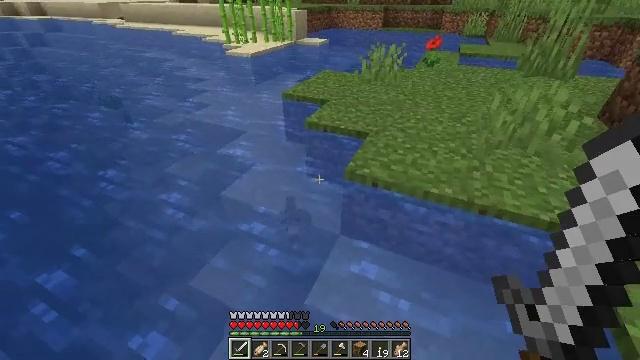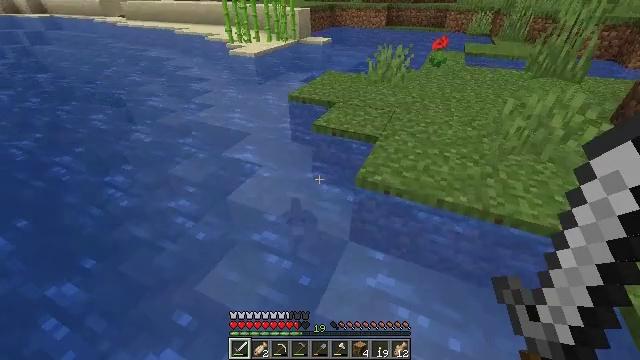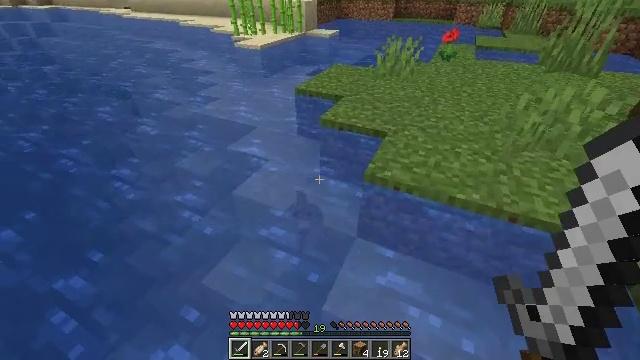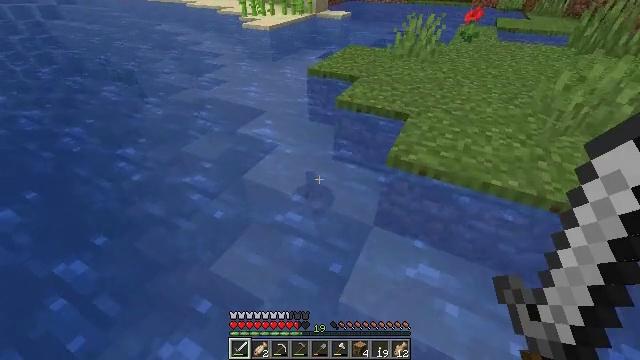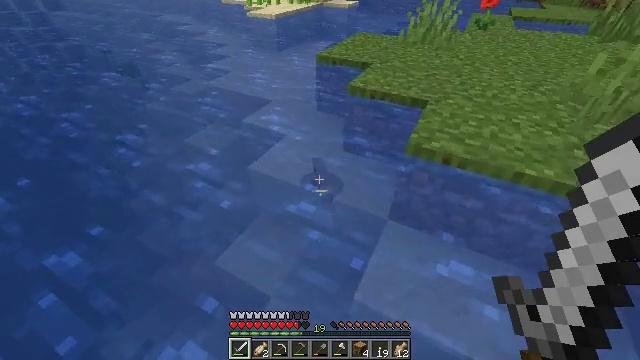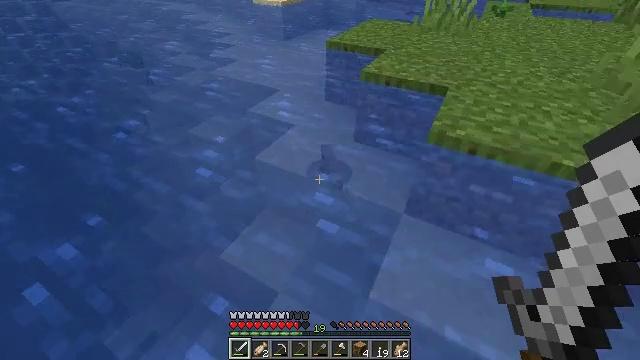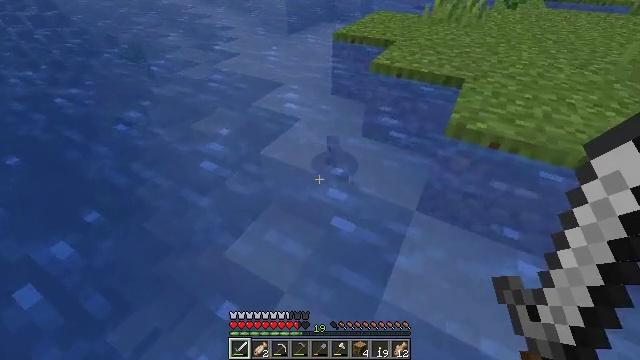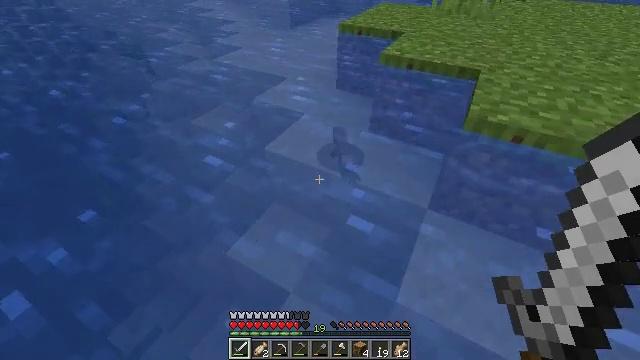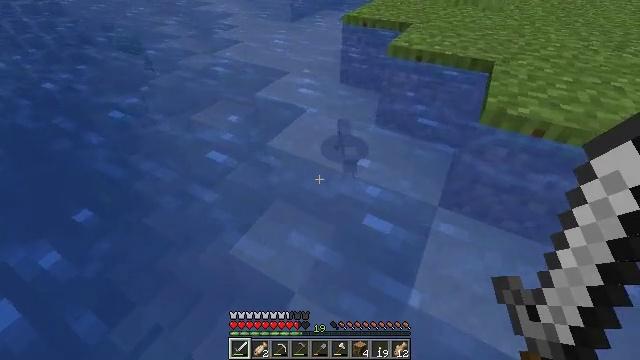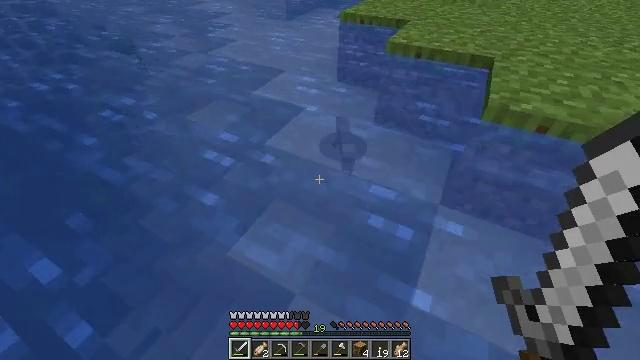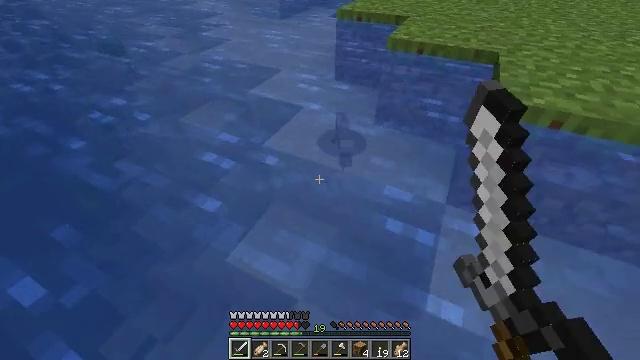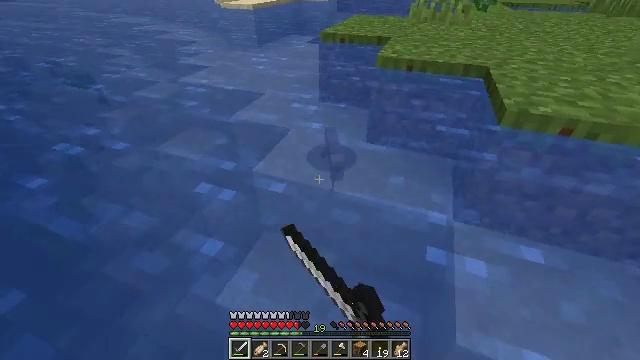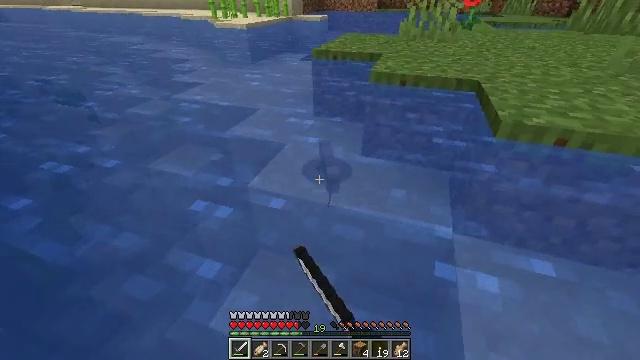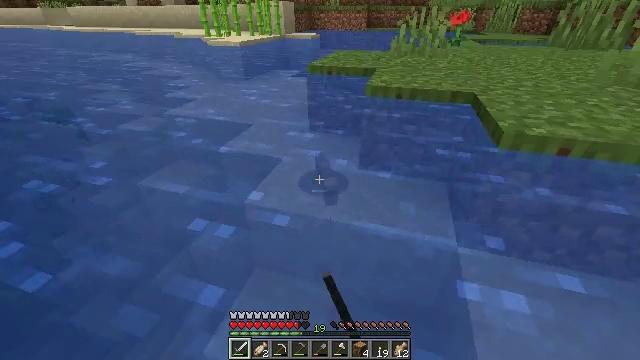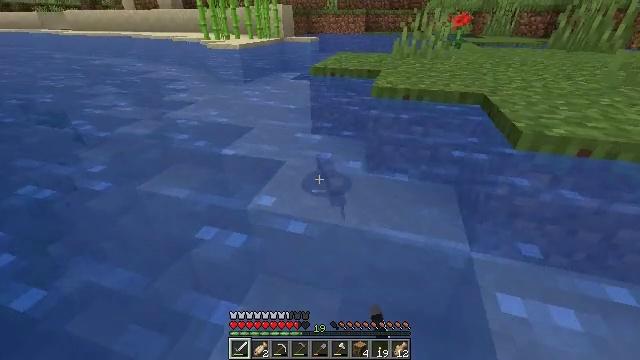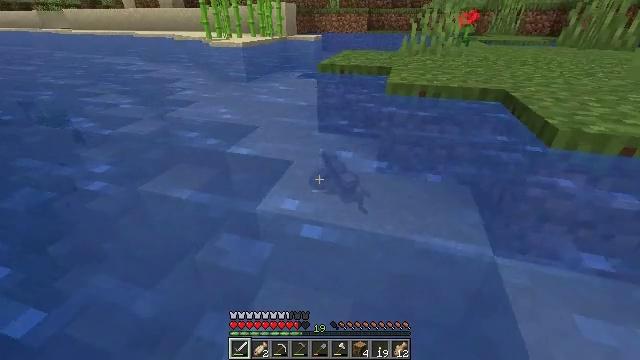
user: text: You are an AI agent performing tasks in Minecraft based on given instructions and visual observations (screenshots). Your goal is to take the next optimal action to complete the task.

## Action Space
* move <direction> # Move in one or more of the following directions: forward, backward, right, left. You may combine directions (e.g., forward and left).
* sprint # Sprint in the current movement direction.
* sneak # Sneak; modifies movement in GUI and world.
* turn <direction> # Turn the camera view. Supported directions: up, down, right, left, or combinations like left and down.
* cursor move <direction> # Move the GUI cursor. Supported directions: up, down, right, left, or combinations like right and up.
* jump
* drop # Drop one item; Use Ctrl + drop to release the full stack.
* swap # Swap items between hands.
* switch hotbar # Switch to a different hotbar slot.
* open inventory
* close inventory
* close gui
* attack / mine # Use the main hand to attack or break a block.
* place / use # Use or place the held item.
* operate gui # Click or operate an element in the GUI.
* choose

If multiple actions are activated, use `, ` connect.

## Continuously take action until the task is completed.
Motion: motion action
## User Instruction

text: Catch and defeat a cod.
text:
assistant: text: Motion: move forward and move left
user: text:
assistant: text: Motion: move forward and move left, turn left and down
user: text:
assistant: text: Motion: move forward and move left, turn left and down
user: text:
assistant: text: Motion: move forward and move left
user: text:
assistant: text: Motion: move forward and move left, turn down
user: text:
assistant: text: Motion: move forward and move left
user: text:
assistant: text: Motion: move forward and move left
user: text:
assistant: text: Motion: move forward and move left
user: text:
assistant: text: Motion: move forward and move left, turn right, attack / mine
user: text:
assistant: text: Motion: move forward and move left, turn right, attack / mine
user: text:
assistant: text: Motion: move forward and move left, turn right and up, attack / mine
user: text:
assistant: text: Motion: move forward and move left, turn right and up
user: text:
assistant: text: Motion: move forward and move left, turn right and up
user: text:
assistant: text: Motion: move forward and move left
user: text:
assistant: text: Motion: move forward and move left
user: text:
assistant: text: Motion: move forward and move left
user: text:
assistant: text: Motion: move forward and move left
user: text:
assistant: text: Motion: move forward and move left, turn right
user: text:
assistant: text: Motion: move forward and move left, turn right
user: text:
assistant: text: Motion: move forward and move left, turn right
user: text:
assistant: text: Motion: move forward and move left, turn right and up
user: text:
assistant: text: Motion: move forward and move left, turn right and up
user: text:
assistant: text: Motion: move forward and move left, turn right and up, attack / mine
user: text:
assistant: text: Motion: move forward and move left, attack / mine
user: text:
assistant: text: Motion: move forward and move left, attack / mine
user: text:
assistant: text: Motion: move forward and move left, turn right, attack / mine
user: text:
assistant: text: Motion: move forward and move left
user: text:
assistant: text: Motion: move forward and move left, turn right
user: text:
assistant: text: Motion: move forward and move left, turn right and down
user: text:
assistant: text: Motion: move forward and move left, turn right and down